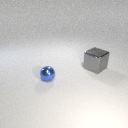
small blue metal sphere in front of large gray metal cube